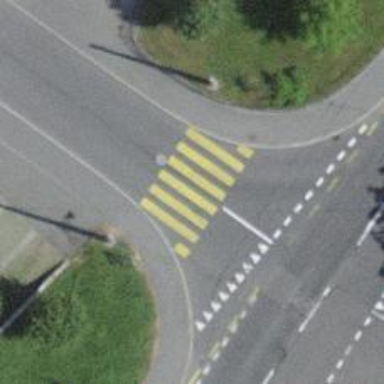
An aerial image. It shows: Footway with zebra crossing.